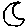
Label: moon